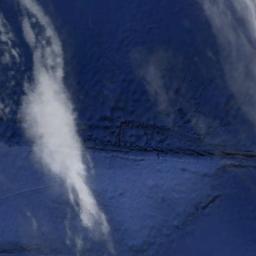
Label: cloud